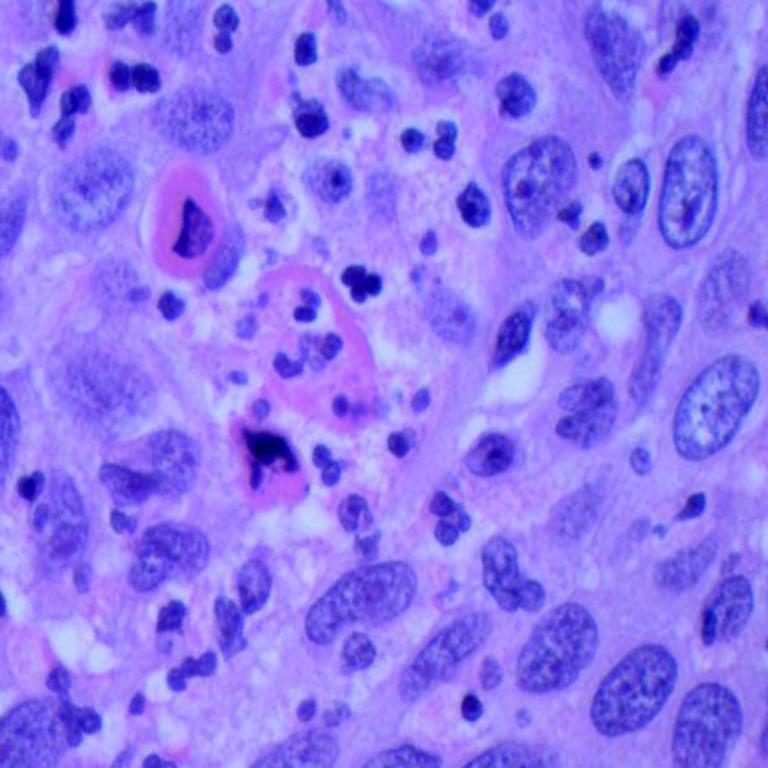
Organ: lung
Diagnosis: squamous carcinomas